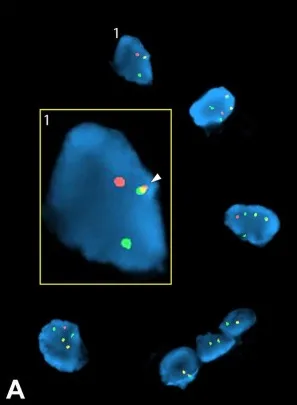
Fluorescence in Situ Hybridization (FISH). A - FISH analysis showing EWSR1 gene rearrangement at the 22q12 locus. The 5' segment of the probe is orange and the 3' segment green.
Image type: pathology (fish)